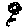
Label: flower